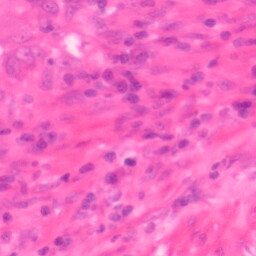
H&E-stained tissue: Colon